Question: I'm having the weirdest error in Laravel 5, and I haven't had this happen in any of my other projects.
I receive the following error when I try to hit my app
No such file or directory (View: /home/vagrant/Code/resources/views/layout/master.blade.php) (View: /home/vagrant/Code/resources/views/layout/master.blade.php)
However, in my directory structure

And in my blade template
'''
@extends('layout.master')
@section('content')
jfoewifjewo[ij
@endsection
'''
In my controller
'''
public function index()
{
return view('home');
}
'''
Anyone else hit this issue? I've never encountered it before. Yes storage has read/write on both local and homestead.
UPDATE: I'm on Laravel 5.0.13
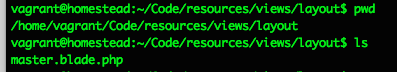
Answer: This issue lies with using Laravel Elixir with homestead. I went back to MAMP to see if I got the same error and what it told me was that I was missing the rev-manifest.json file in public/build. After some digging, I found out that if you don't apply the "versions" function to the elixir function in your gulpfile, the build folder won't be generated and calls to the "elixir" function in your blade templates will fail. This appears to bubble up as an error in finding the view, when it's actually an issue finding a view dependency.
Use gulp to build your sass or less files for sure, but for the time being stick with just URL::asset() to get your javascript and css file paths generated until all the kinks with elixir are worked out.